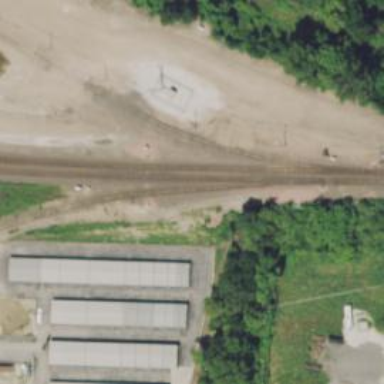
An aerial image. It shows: Railway signal.